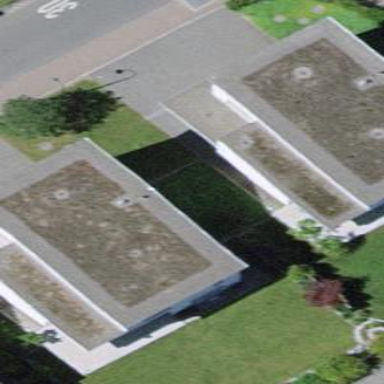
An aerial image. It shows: Flat-roofed apartment building.